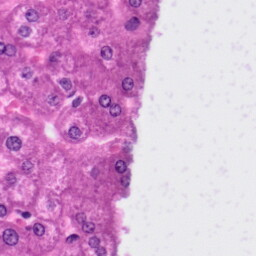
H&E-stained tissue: Liver